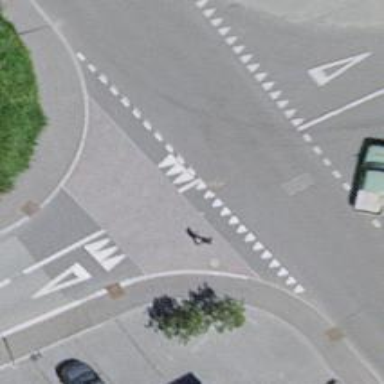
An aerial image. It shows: Unmarked crossing on footway with traffic calming table.